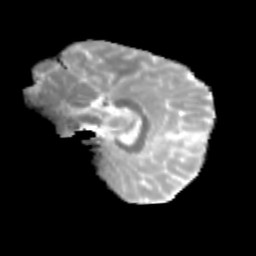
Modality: MD
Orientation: sagittal
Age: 13
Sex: female
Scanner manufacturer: siemens
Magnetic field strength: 3 T
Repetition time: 3.8 s
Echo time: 0.07 s